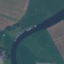
Land use / land cover class: River